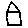
Label: house